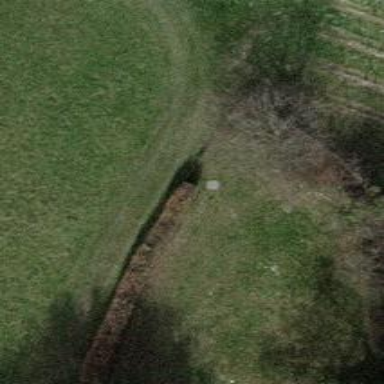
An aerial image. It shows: Grass track with grade5 tracktype.